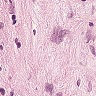
Metastatic tissue present: yes